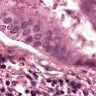
Metastatic tissue present: yes